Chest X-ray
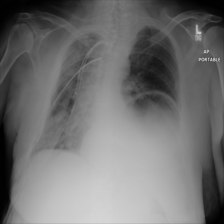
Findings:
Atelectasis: negative
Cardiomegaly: negative
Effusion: negative
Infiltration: negative
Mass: negative
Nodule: negative
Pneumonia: negative
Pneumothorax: positive
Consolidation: negative
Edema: negative
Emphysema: negative
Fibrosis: negative
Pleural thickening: negative
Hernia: negative